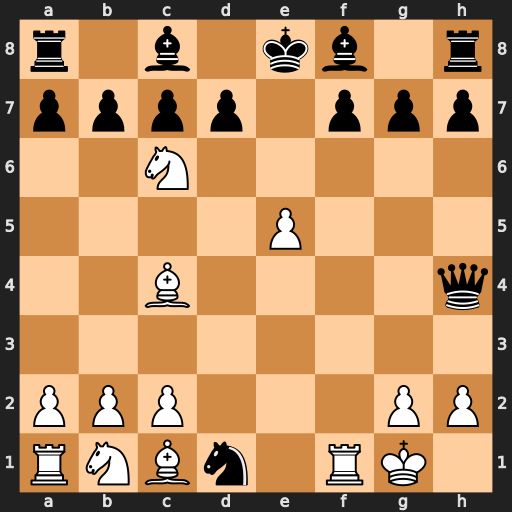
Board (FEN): r1b1kb1r/pppp1ppp/2N5/4P3/2B4q/8/PPP3PP/RNBn1RK1
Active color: w
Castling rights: kq
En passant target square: -
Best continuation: Bxf7#